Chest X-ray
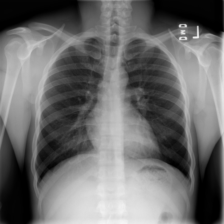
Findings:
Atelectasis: negative
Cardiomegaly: negative
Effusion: negative
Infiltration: negative
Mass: negative
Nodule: negative
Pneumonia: negative
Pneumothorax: negative
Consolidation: negative
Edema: negative
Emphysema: negative
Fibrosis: negative
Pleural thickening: negative
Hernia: negative